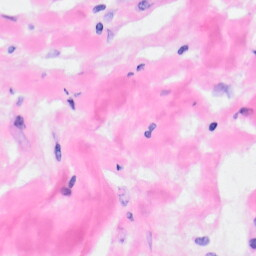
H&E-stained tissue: Kidney